Question: I wont to get percentage between 0% to 100% by using destination amount($3500) and my funded amount. I view many example and use it but not work proper. i wont to display my funded amount($2000).

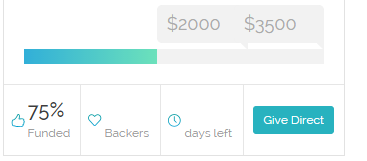
Answer: This is by simple maths calculation,
Your designation amount is 100%, you need is percent age of amount funded.
'''
<code>
$designation_amt = 1000;
$funded_amt = 500;
$des_one_percent = $designation_amt / 100;
$result_percent = $funded_amt / $des_one_percent;
echo $result_percent; // the percentage you required.
</code>
'''
This code can also be optimized.